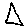
Label: triangle